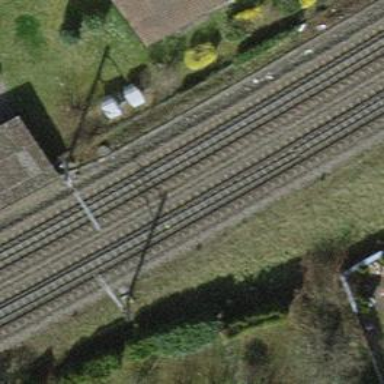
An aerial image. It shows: Single-track railway with electrified contact lines.